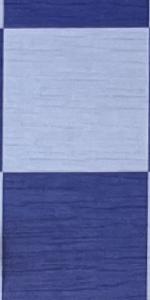
Label: Empty